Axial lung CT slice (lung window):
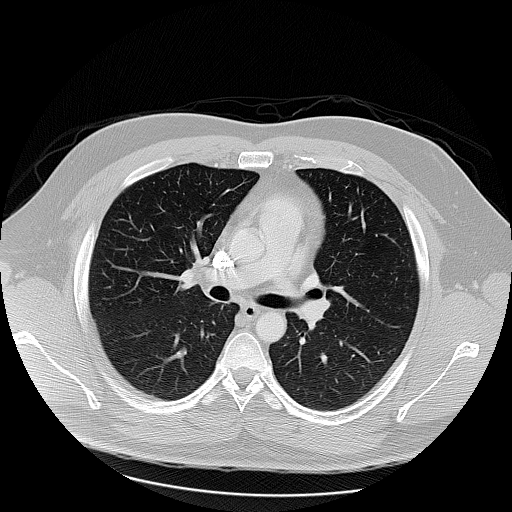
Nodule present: no